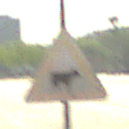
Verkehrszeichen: ViehtriebLinks
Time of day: MorningAfternoon
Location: Outdoor (Suburban)
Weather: Clear
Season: NotSpecified
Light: Natural